Question: So I was reading <URL>'SUB' messaging in ZMQ. There is this nice picture of what shall architecture look like :

But when I look at <URL> I do not get how to forward all subscriptions via it due to the fact that its 'Outgoing routing strategy' is 'N/A'
So how one shall implement (un)subscription forwarding in ZeroMQ, what is minimal user code for such forwarding application (one that can be inserted between simple <URL>?
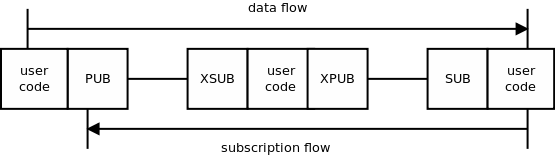
Answer: XPUB does receive messages - the only messages it receives are subscriptions from connected subscribers, and these messages should be forwarded upstream as-is via XSUB.
The very simplest way to relay messages is with <URL>:
'''
xpub = ctx.socket(zmq.XPUB)
xpub.bind(xpub_url)
xsub = ctx.socket(zmq.XSUB)
xsub.bind(xsub_url)
pub = ctx.socket(zmq.PUB)
pub.bind(pub_url)
zmq.proxy(xpub, xsub, pub)
'''
which will relay messages to/from xpub and xsub. Optionally, you can add a PUB socket to monitor the traffic that passes through in either direction.
If you want user code in the middle to implement extra routing logic, you would do something like this,
which re-implements the inner loop of 'zmq_proxy':
'''
def broker(ctx):
xpub = ctx.socket(zmq.XPUB)
xpub.bind(xpub_url)
xsub = ctx.socket(zmq.XSUB)
xsub.bind(xsub_url)
poller = zmq.Poller()
poller.register(xpub, zmq.POLLIN)
poller.register(xsub, zmq.POLLIN)
while True:
events = dict(poller.poll(1000))
if xpub in events:
message = xpub.recv_multipart()
print "[BROKER] subscription message: %r" % message[0]
xsub.send_multipart(message)
if xsub in events:
message = xsub.recv_multipart()
# print "publishing message: %r" % message
xpub.send_multipart(message)
# insert user code here
'''
<URL>